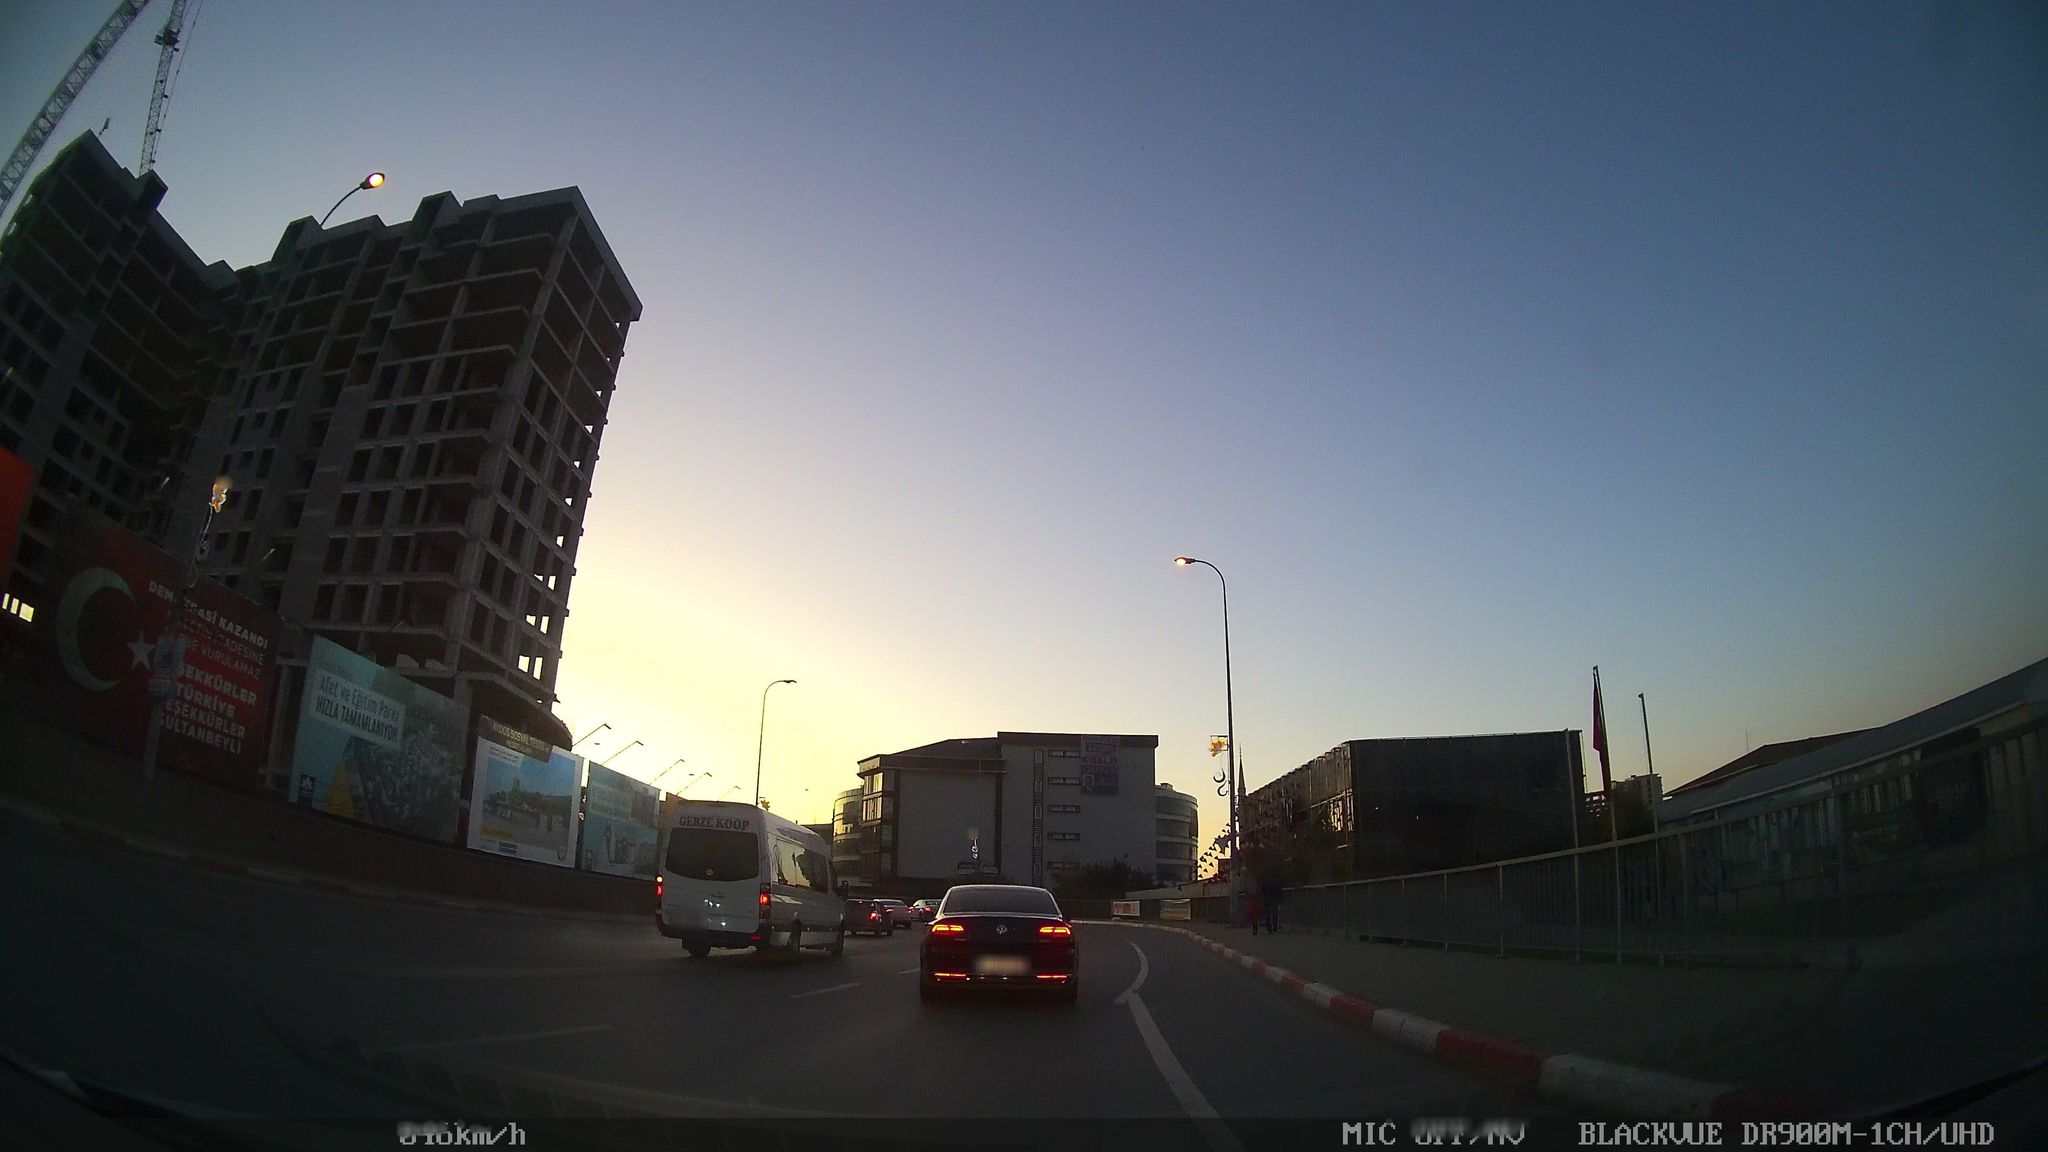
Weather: clear
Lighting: dusk/dawn
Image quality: good
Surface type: driving surface
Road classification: residential, footway, steps, pedestrian
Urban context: urban centre
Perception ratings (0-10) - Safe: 0.57, Lively: 5.72, Beautiful: 1.73, Boring: 2.56, Depressing: 6.45, Wealthy: 3.9